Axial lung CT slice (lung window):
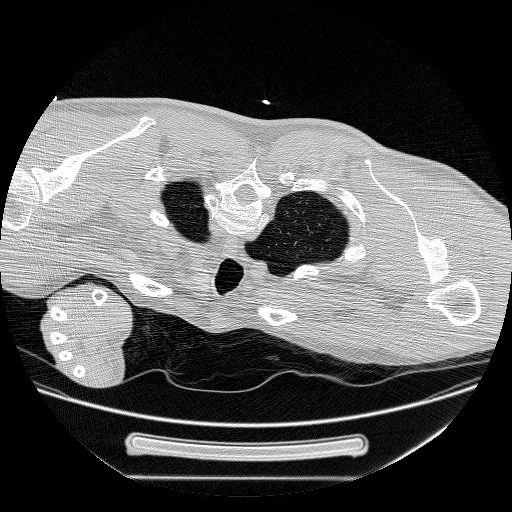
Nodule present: no